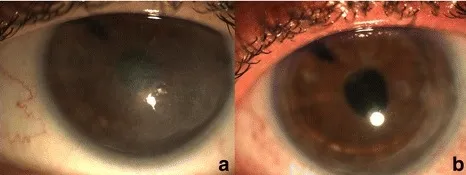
Post-redo-DSAEK slit lamp photography of the left eye prior to and following PTK. Slit lamp photography of the left eye. a Post-redo-DSAEK (1st month) slit lamp photograph demonstrating resolution of corneal oedema and the presence of anterior corneal scar. b Post-PTK slit lamp photograph (1st month) demonstrating clear cornea with absence of scar.
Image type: ophthalmic_imaging (slit_lamp_photograph)